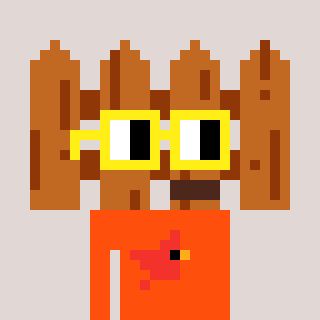
a pixel art character with square yellow glasses, a fence-shaped head and a orange-colored body on a warm background